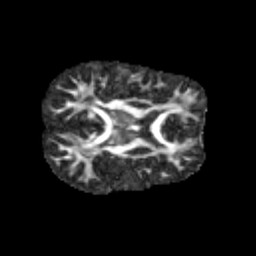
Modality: FA
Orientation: axial
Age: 9
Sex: male
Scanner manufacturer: siemens
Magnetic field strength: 3 T
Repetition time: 3.8 s
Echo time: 0.07 s